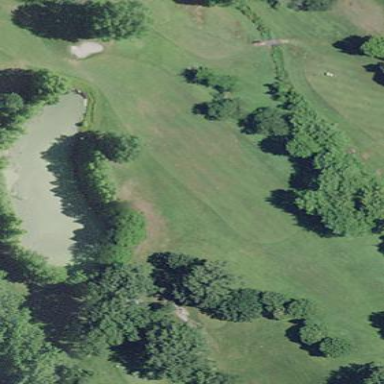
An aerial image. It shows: Well-maintained golf fairway within grassy area designated for the sport of golf.